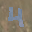
Label: 4